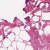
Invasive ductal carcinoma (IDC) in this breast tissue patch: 0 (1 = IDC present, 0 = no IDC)